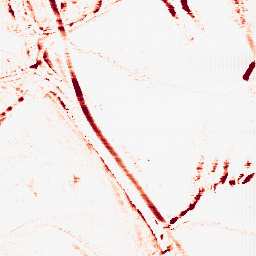
Category: morphological
Decomposition family: morphological_rect
Decomposition parameters: operation: opening
width: 10
height: 3
Upsampling method: fft_zeropad
Upsampling parameters: scale: 8
Upsampling scale: 8